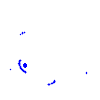
Particle: proton